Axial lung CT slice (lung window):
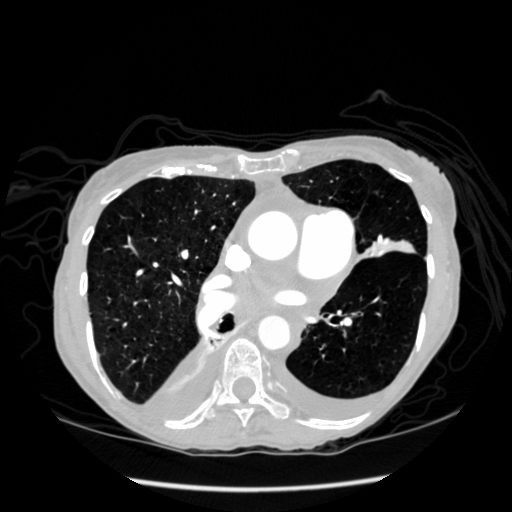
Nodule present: no